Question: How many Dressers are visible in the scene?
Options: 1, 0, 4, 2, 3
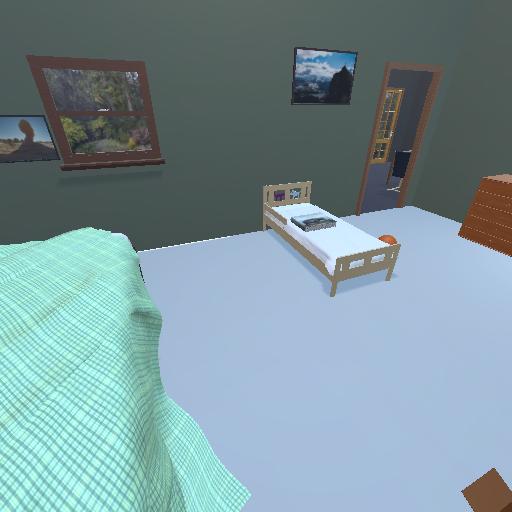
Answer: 1